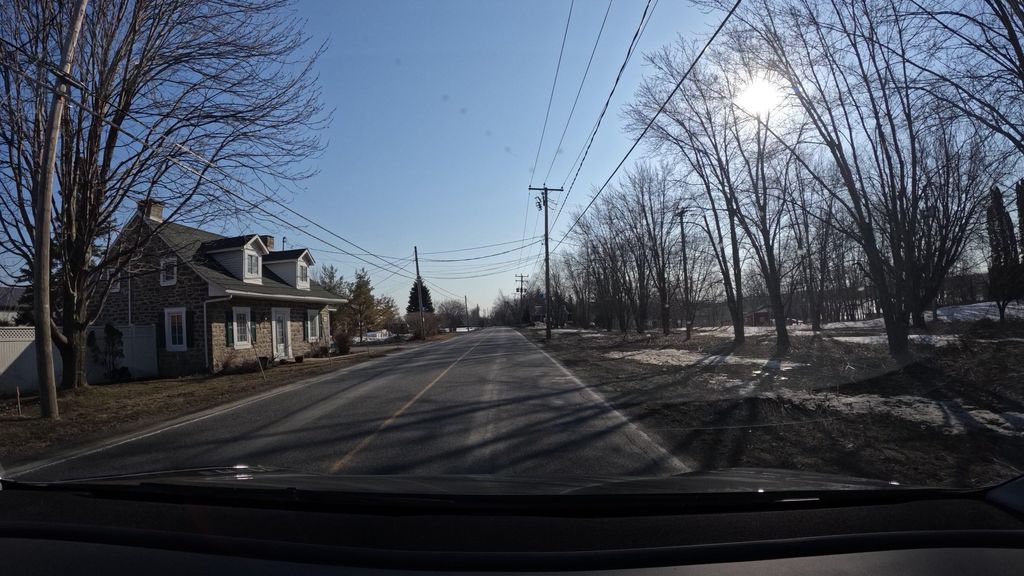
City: montreal